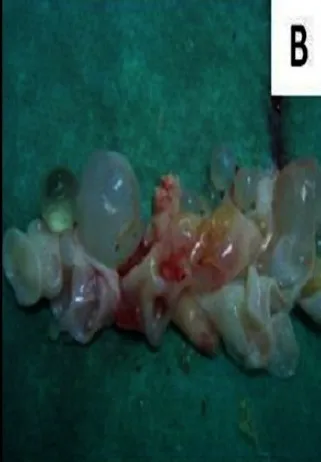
Some hydatid cysts which have been removed.
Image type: medical_photograph (other_medical_photograph)